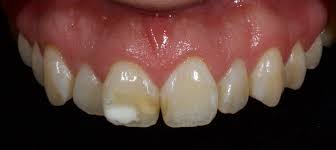
Condition: Tooth Discoloration